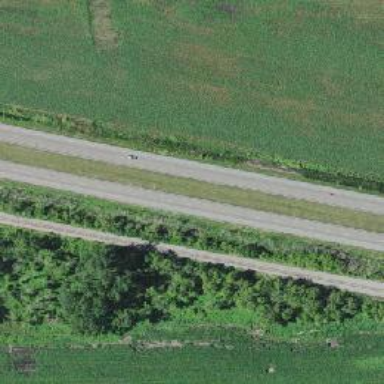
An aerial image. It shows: Trunk highway with expressway features.